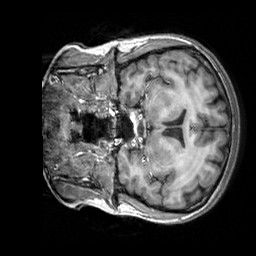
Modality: T1w
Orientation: coronal
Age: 29
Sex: female
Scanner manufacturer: siemens
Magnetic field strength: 3 T
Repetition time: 2.3 s
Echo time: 0.00303 s